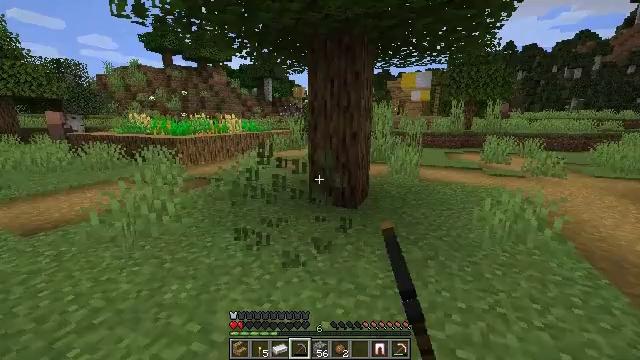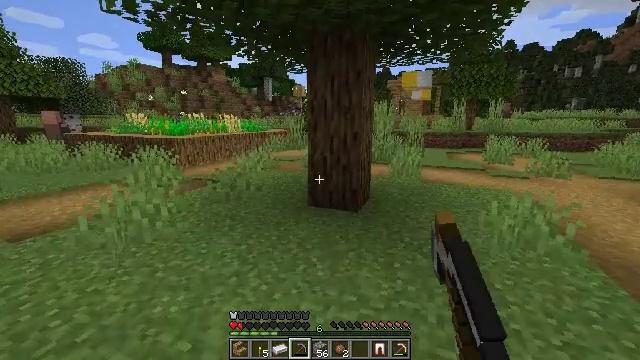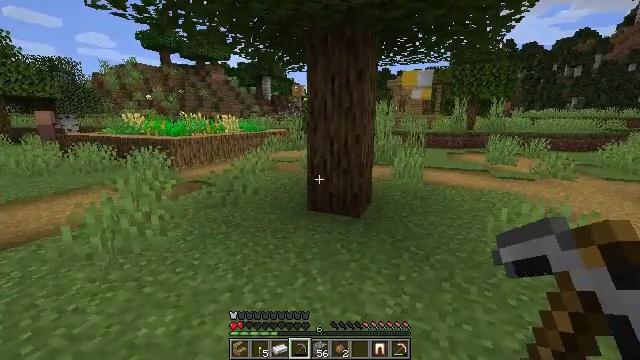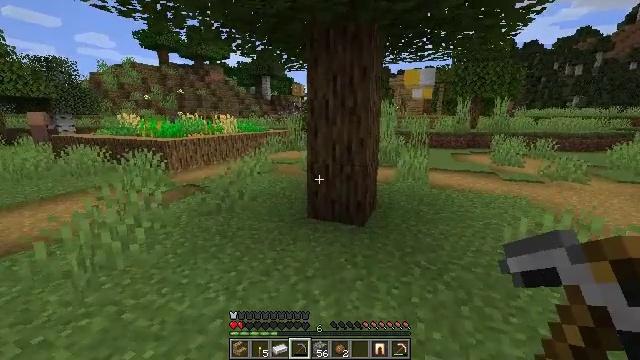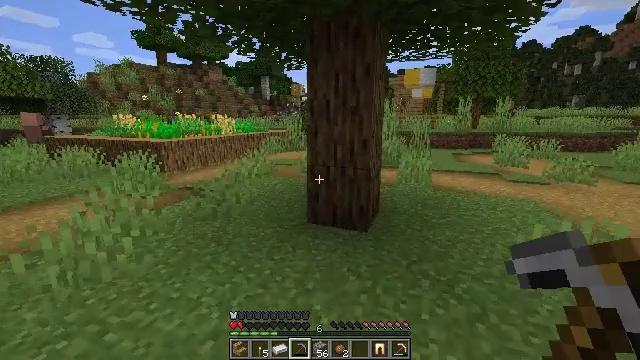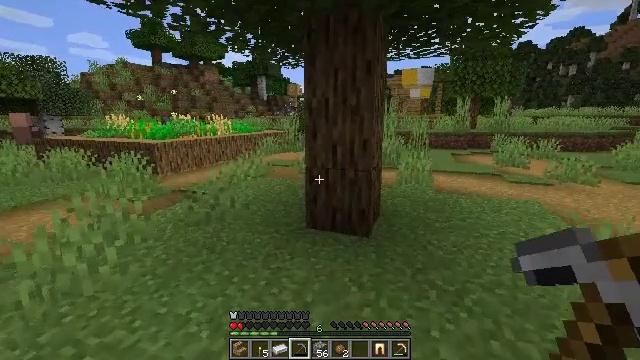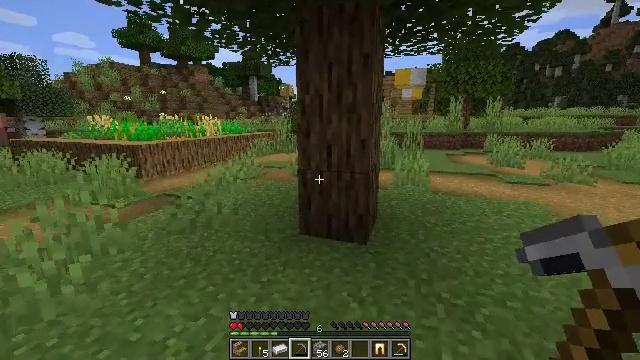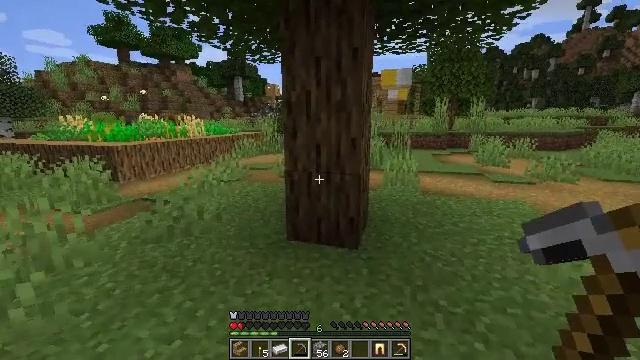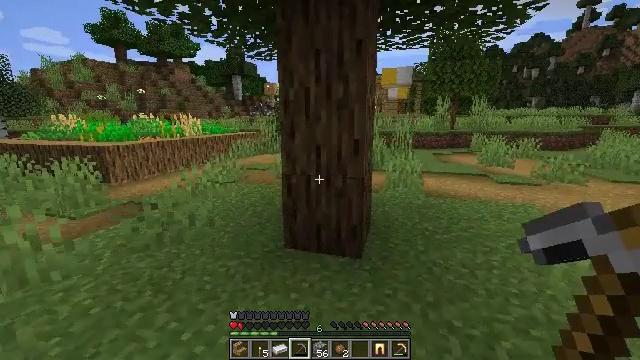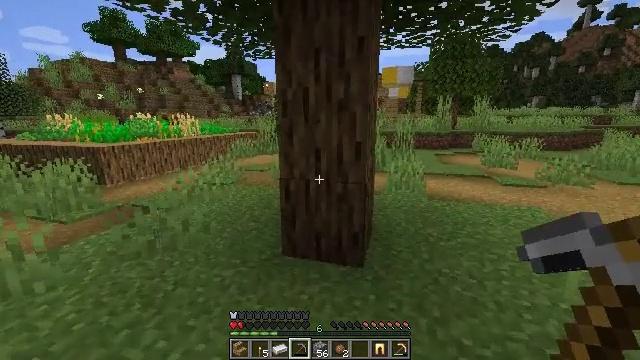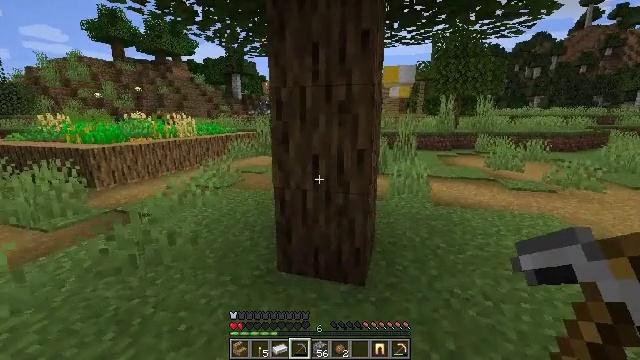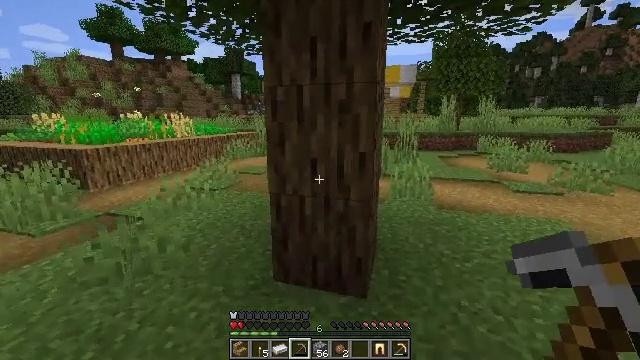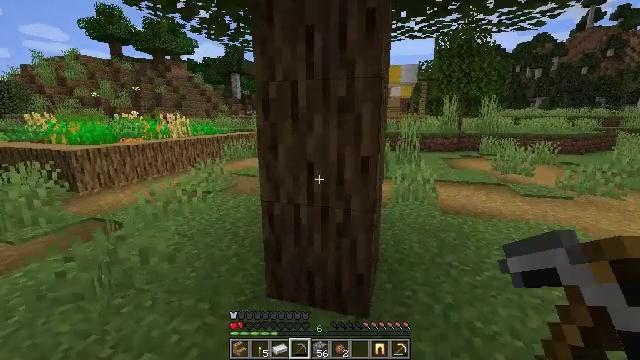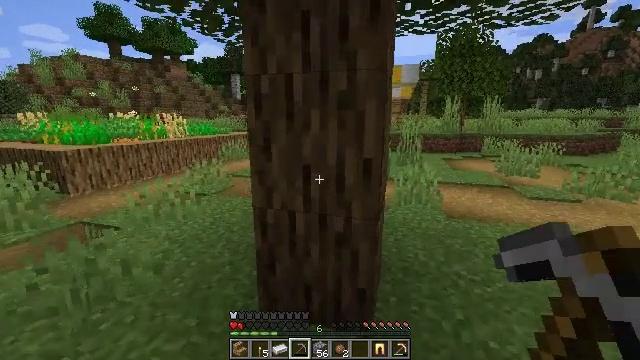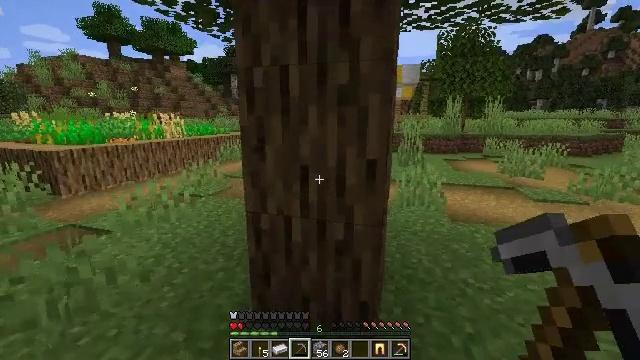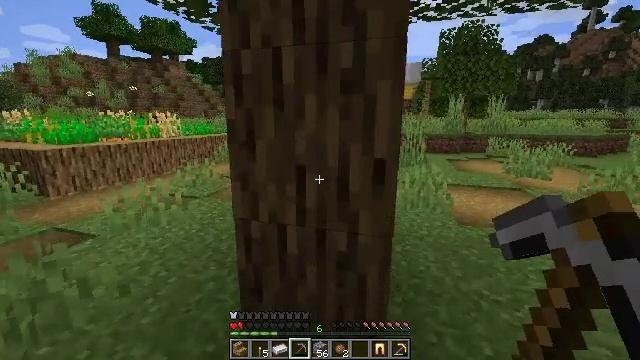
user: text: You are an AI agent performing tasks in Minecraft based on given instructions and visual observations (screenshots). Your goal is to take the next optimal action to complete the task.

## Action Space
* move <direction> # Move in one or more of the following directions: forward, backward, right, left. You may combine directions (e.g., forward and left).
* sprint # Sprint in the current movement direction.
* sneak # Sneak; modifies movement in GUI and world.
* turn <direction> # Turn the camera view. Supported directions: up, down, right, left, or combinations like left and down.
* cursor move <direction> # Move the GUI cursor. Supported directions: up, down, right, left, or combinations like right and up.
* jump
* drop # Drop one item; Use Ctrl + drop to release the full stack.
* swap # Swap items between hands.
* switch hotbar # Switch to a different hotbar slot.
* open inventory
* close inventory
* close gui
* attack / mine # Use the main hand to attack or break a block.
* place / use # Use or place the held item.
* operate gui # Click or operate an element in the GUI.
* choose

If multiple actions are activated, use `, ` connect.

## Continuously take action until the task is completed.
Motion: motion action
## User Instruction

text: Collect oak log for crafting.
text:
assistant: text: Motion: move forward
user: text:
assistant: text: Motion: move forward
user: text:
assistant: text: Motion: move forward
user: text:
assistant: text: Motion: move forward
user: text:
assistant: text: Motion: move forward
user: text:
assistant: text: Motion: move forward, turn right
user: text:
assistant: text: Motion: move forward, turn right
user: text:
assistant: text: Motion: move forward
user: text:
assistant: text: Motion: move forward
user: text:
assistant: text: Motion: move forward
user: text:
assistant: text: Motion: move forward
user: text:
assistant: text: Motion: move forward
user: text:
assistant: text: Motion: move forward
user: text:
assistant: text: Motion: move forward
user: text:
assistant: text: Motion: move forward
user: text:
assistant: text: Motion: move forward
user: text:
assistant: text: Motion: move forward
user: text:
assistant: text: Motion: move forward
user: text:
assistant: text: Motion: move forward, attack / mine
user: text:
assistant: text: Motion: attack / mine
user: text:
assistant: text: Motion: attack / mine
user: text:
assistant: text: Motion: attack / mine
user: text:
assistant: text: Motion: attack / mine
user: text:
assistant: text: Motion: attack / mine
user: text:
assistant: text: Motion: attack / mine
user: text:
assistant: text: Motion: attack / mine
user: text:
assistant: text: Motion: attack / mine
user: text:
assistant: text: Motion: attack / mine
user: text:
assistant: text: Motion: attack / mine
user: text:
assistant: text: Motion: attack / mine